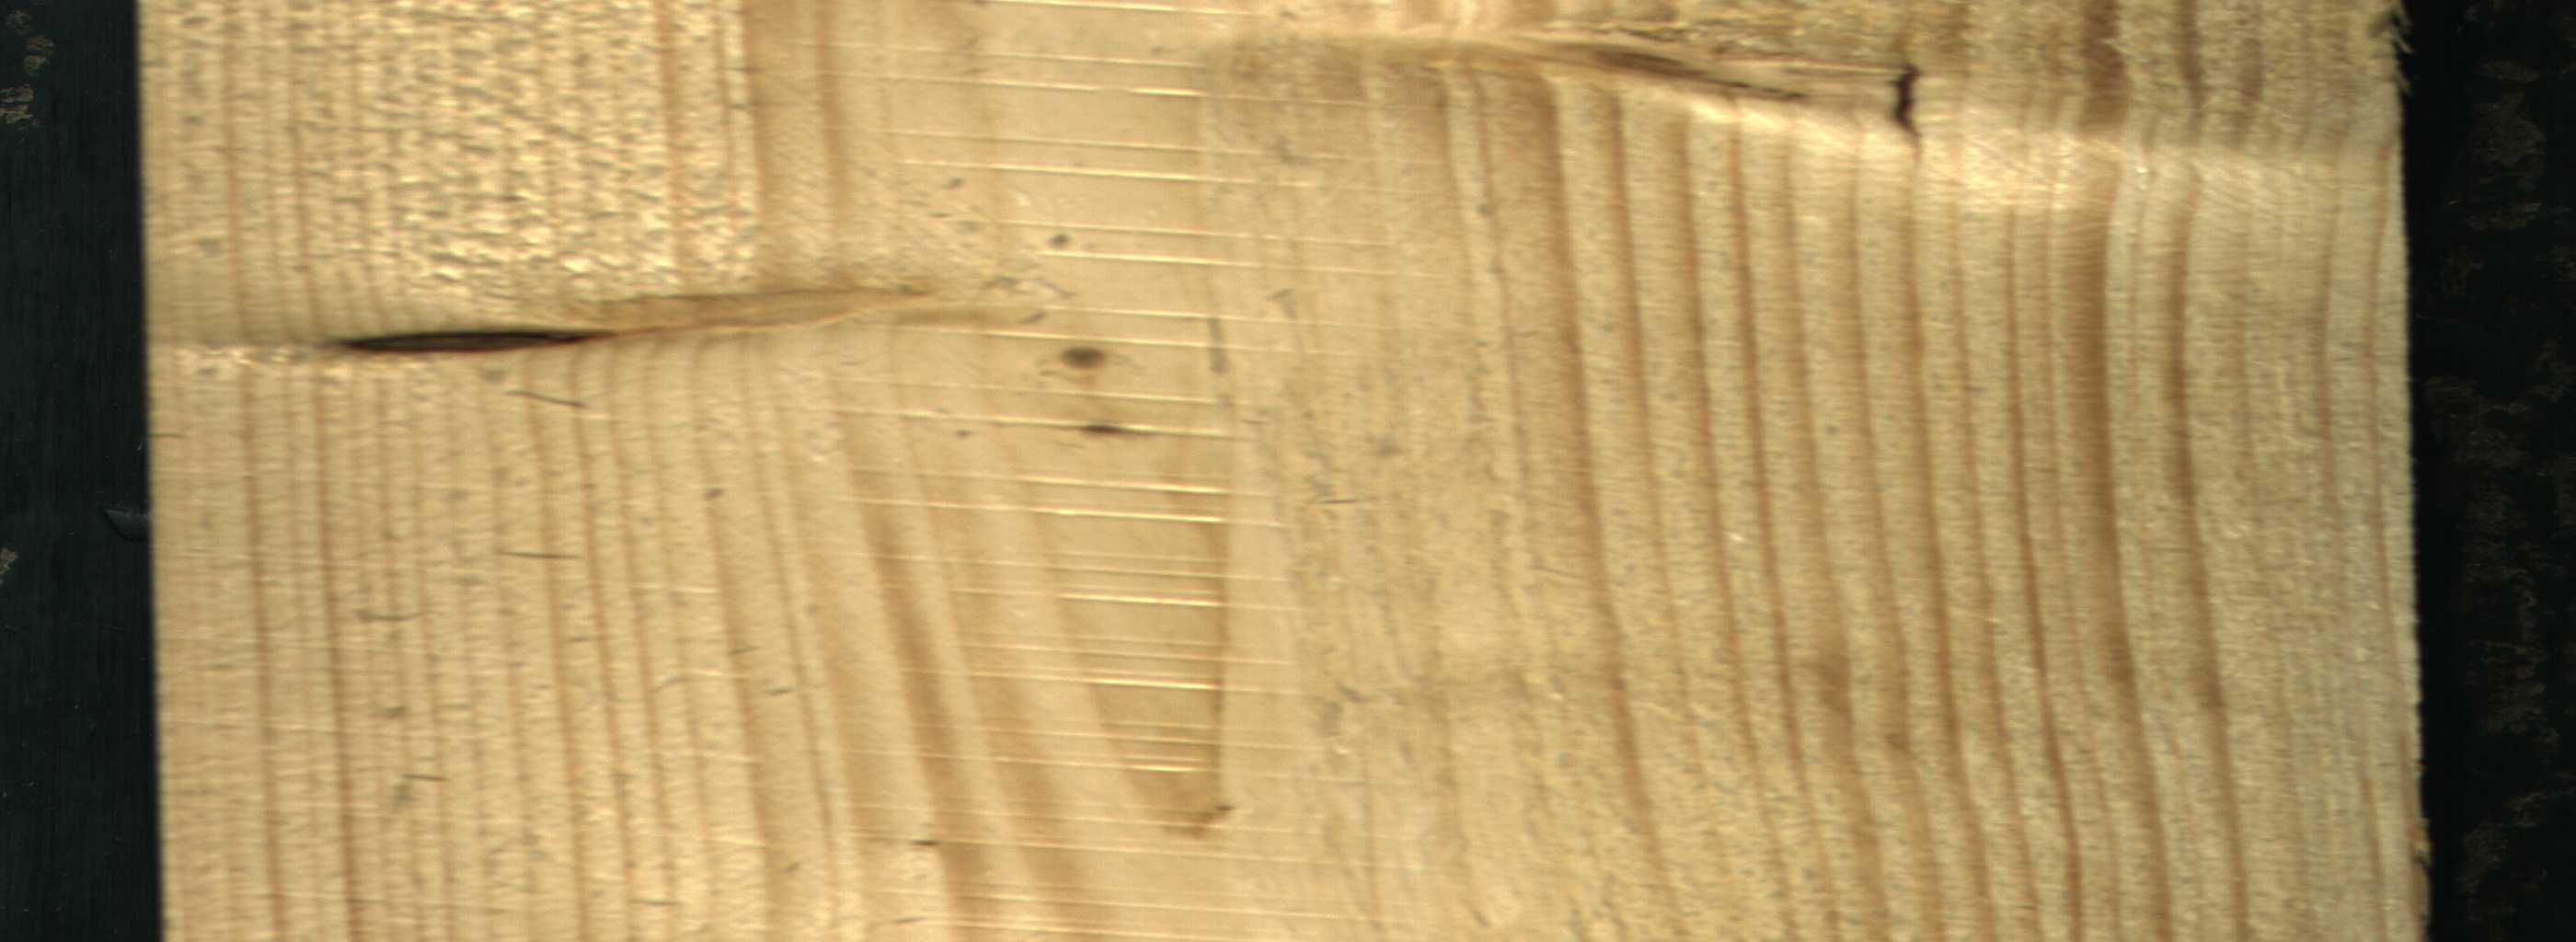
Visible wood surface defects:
resin
Dead_Knot
Live_Knot